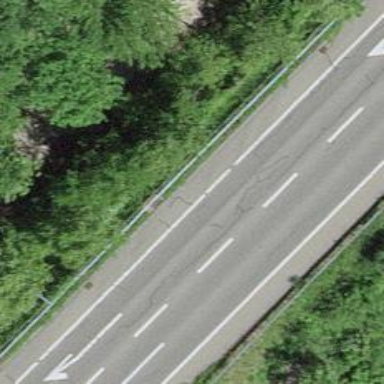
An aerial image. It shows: Motorway link.